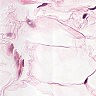
Metastatic tissue present: no